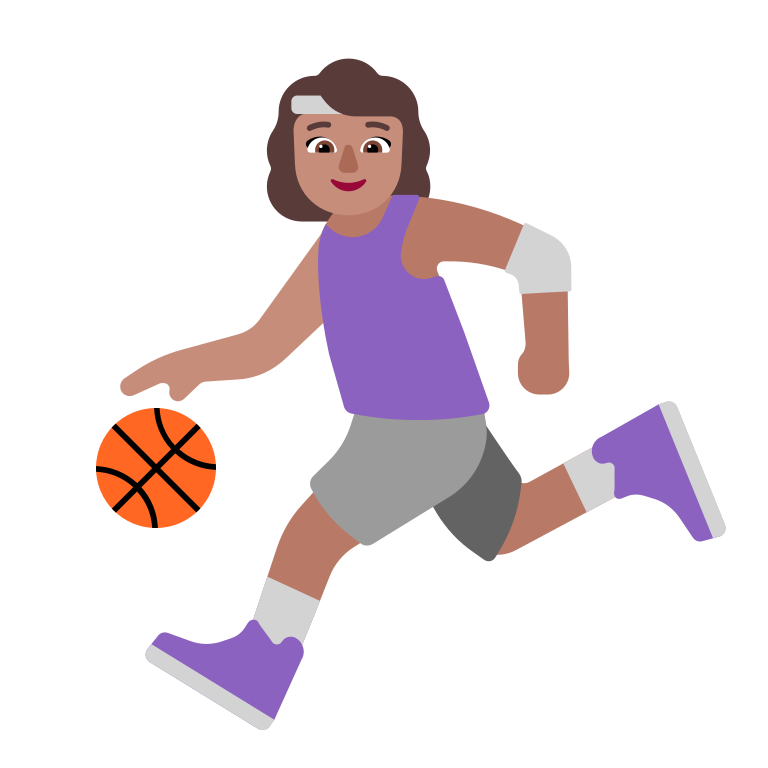
woman bouncing ball flat